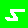
Digit: 5